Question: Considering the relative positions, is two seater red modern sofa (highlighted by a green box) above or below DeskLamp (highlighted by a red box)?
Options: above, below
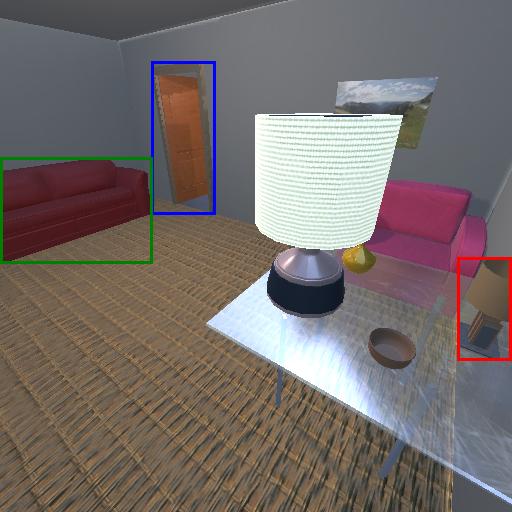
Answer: above